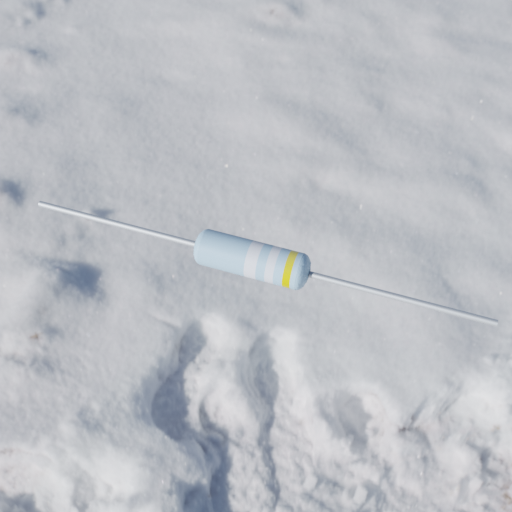
Resistor colour bands (in order): white, white, yellow